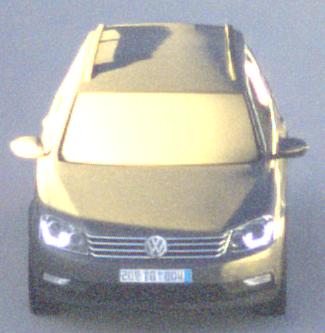
Make: VW
Model: Passat Alltrack 1.8 TSI
Detailed model: Passat (B7) Alltrack
Model produced from: 2012/03
Model produced until: 2013/06
Doors: 5
Color: gray
Road condition: dry road
Daytime: sunrise or sunset
Contrast: high contrast